Field crop: maize
Growth stage: 2
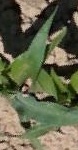
Species: maize